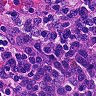
Metastatic tissue present: no